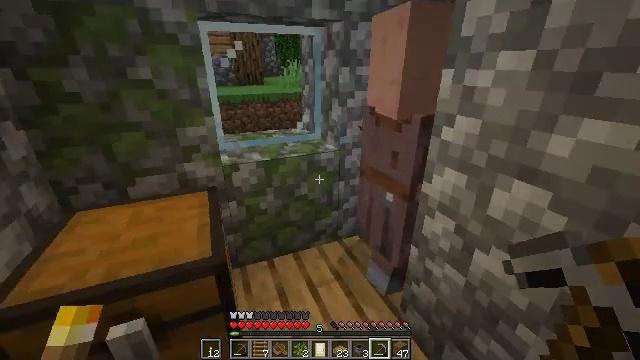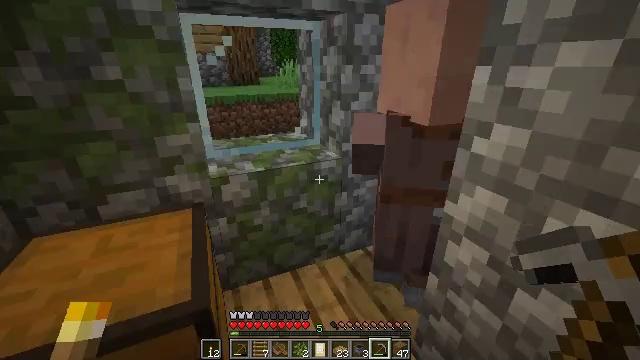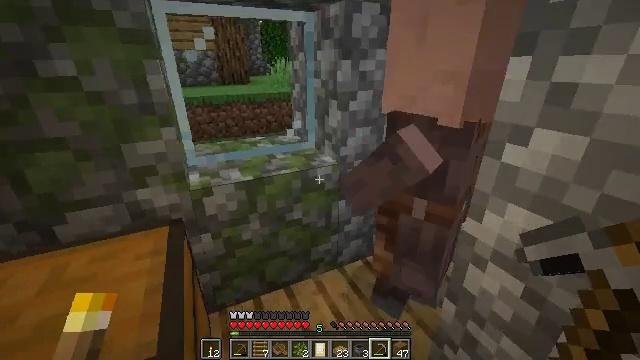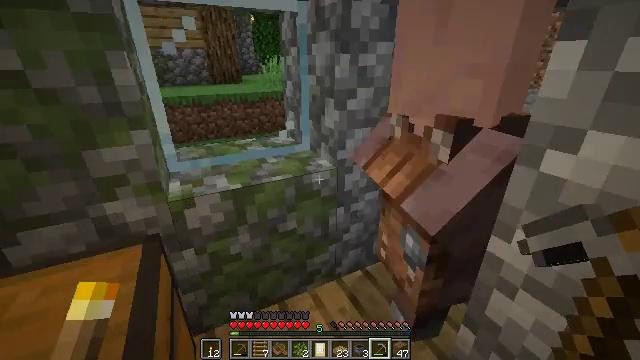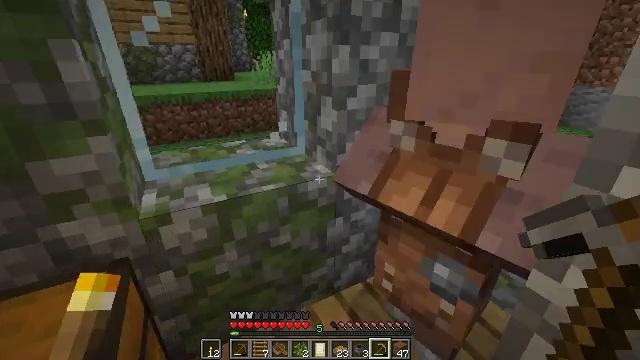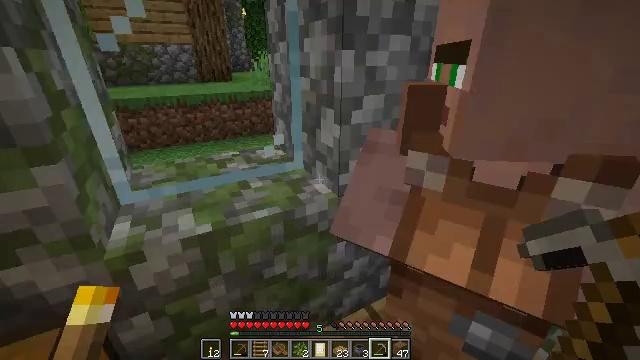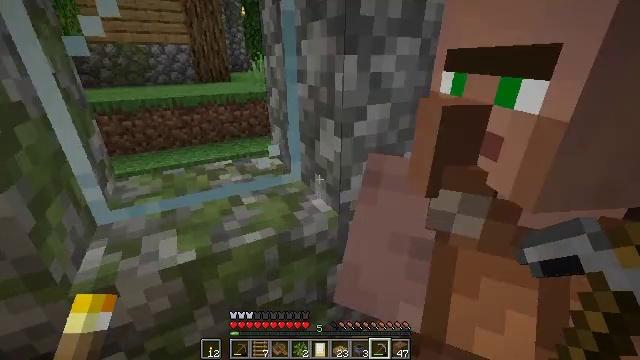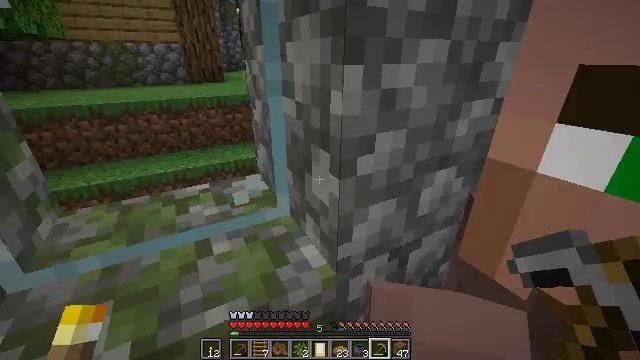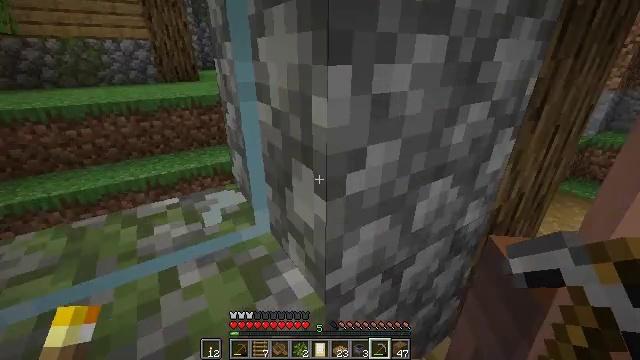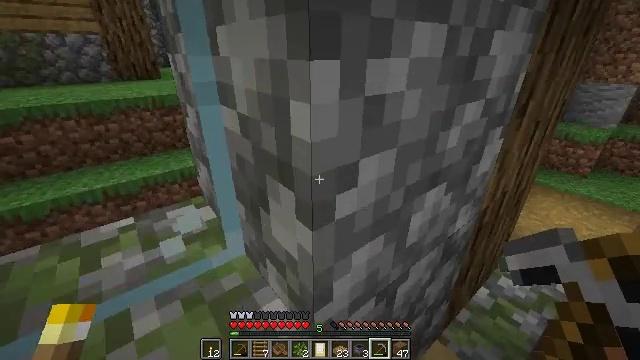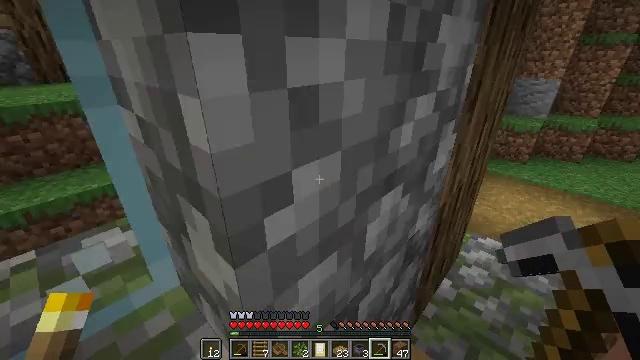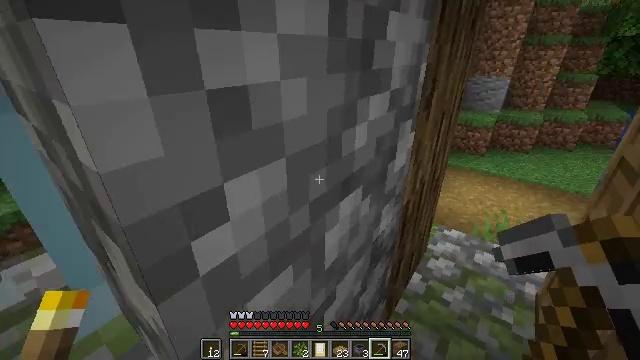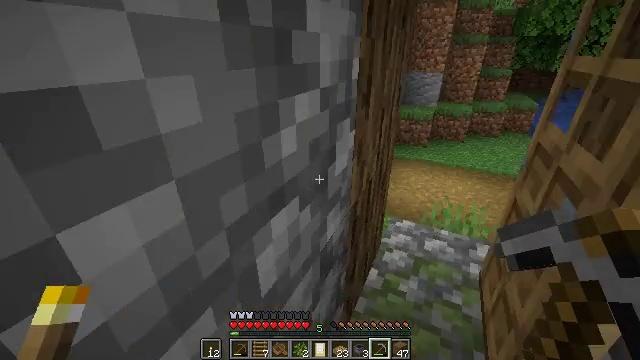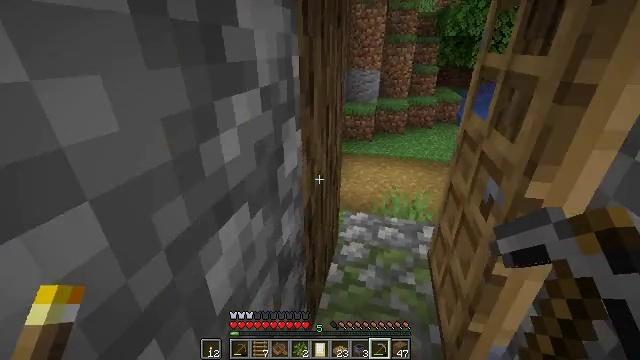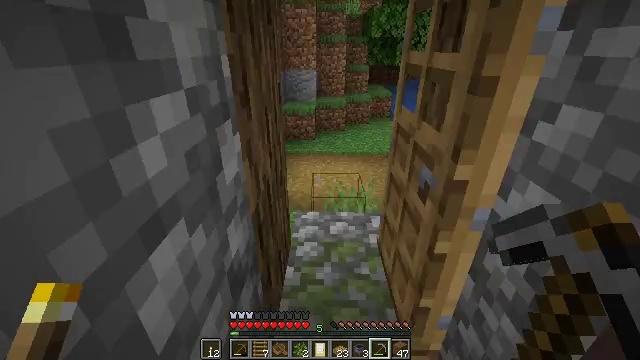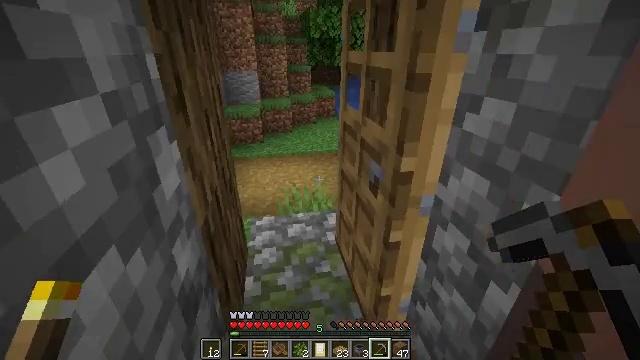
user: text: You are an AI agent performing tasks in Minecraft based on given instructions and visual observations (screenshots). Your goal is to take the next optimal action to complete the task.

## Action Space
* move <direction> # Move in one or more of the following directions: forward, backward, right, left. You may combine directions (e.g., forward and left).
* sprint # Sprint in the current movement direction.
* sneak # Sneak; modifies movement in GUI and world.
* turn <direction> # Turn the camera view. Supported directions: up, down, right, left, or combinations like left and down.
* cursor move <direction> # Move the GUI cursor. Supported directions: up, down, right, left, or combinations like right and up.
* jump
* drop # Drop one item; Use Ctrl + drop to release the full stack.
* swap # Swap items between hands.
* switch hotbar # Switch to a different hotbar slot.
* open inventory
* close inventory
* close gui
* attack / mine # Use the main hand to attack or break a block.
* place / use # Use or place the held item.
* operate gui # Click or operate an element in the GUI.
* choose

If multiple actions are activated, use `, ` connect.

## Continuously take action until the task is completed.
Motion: motion action
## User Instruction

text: Destroy the cauldron to put it in your inventory.
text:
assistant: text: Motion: move forward
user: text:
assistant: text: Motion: move forward, turn right
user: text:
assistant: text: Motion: move forward, turn right
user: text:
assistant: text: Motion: move forward, turn right
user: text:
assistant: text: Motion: move forward
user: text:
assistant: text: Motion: move forward
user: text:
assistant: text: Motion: move forward
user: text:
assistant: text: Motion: move forward, turn right
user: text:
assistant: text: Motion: move forward, turn right
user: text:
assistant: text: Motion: move forward, turn right
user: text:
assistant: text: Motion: move forward, turn right
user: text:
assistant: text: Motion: turn right
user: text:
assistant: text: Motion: turn right
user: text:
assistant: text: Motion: turn right
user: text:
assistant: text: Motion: turn right
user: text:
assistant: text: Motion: turn right
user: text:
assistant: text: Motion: turn right and up
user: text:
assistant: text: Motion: no_op
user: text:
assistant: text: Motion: no_op
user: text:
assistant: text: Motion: move forward, turn up
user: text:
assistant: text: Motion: move forward
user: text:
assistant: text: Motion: move forward, turn left and up
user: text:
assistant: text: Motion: move forward, turn left and up
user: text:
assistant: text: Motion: move forward, turn left and up
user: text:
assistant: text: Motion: move forward, turn left
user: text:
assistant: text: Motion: move forward
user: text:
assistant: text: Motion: move forward
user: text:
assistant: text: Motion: move forward
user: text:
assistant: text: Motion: move forward
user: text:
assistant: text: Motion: move forward